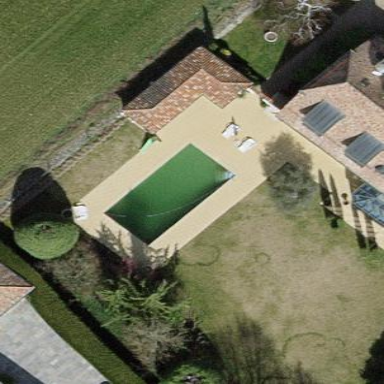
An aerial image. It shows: Swimming pool located in leisure land.